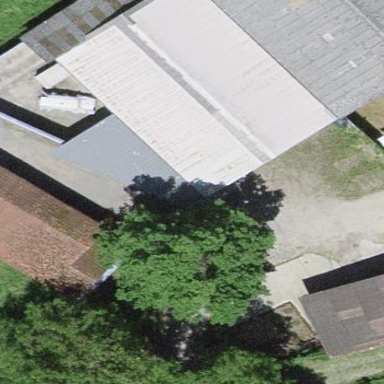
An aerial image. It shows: Warehouse.